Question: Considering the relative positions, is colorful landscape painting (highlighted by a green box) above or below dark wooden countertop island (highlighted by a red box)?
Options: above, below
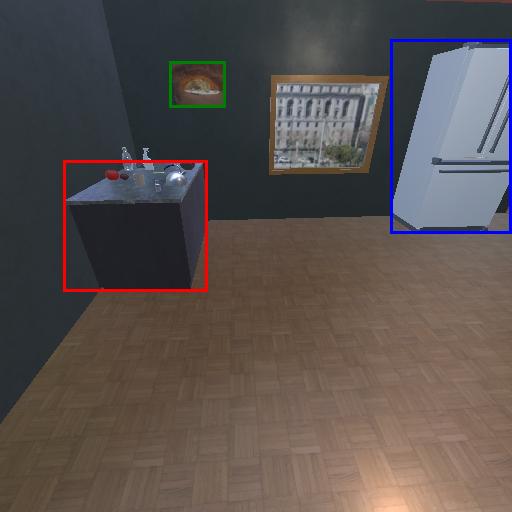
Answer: above